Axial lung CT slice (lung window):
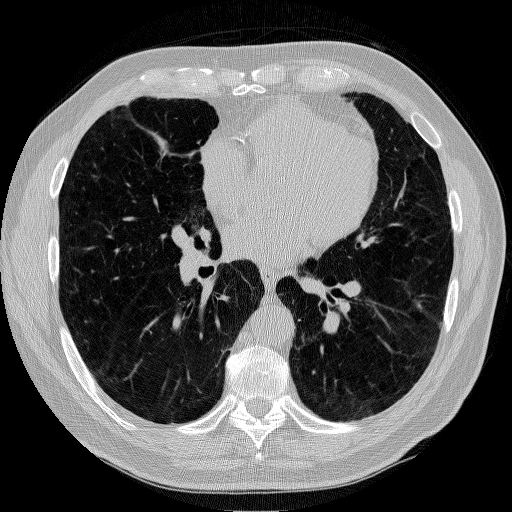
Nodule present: no